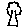
Label: tree